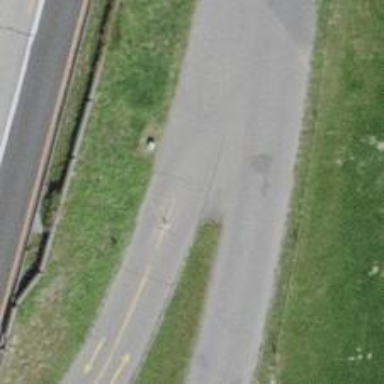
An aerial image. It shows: Bollard.